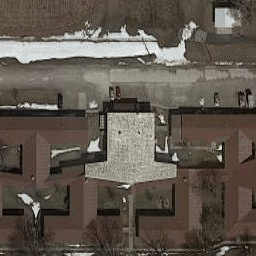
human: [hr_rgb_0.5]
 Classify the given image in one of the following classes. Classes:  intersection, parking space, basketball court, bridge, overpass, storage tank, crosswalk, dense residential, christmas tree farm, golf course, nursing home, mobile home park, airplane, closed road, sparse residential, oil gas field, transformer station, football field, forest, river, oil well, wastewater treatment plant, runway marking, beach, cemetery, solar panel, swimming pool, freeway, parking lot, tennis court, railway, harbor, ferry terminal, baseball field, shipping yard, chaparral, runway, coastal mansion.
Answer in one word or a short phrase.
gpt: nursing home